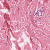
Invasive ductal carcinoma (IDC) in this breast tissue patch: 0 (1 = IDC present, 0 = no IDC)